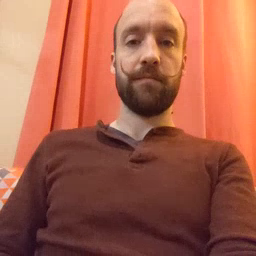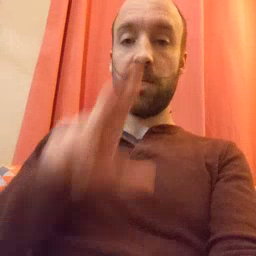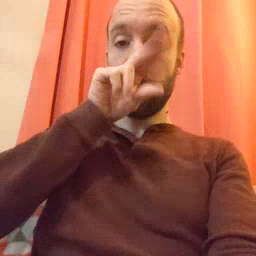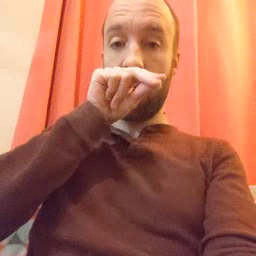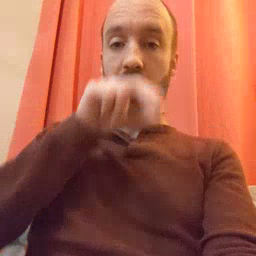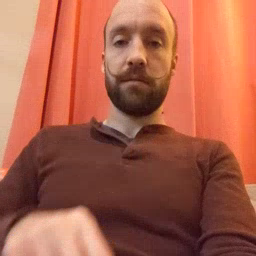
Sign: duck